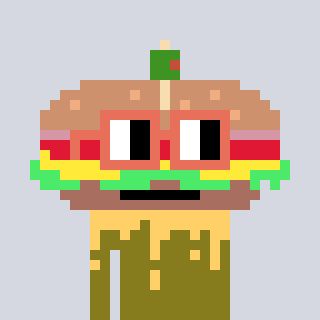
a pixel art character with square orange glasses, a sandwich-shaped head and a gunk-colored body on a cool background